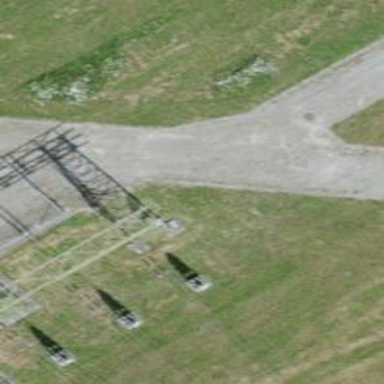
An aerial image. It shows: Insulator used in power equipment.